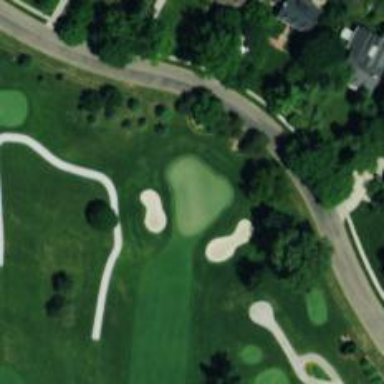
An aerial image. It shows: View of golf hole.